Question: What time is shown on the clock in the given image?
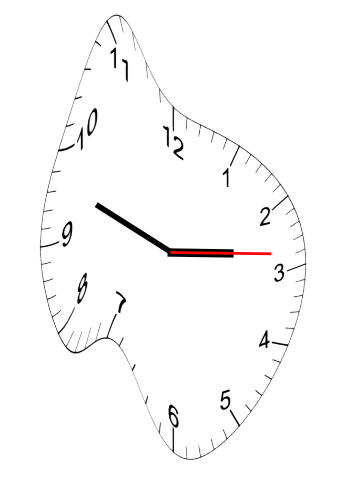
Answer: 02:48:14